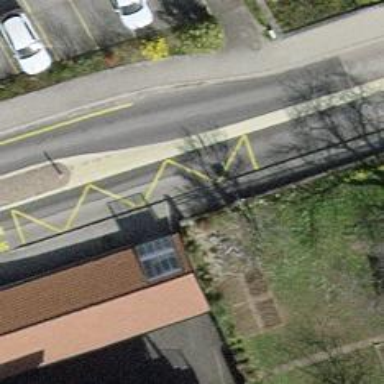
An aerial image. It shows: Bus stop along the road.